Aerial crown-view tile of a tropical tree (Barro Colorado Island, Panama), acquired 20241014:
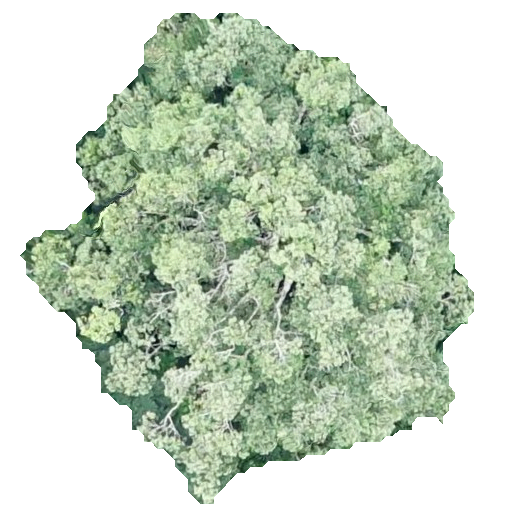
Species: Ocotea leptobotra
GBIF accepted scientific name: Ocotea leptobotra
Crown area: 218.301 m²